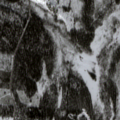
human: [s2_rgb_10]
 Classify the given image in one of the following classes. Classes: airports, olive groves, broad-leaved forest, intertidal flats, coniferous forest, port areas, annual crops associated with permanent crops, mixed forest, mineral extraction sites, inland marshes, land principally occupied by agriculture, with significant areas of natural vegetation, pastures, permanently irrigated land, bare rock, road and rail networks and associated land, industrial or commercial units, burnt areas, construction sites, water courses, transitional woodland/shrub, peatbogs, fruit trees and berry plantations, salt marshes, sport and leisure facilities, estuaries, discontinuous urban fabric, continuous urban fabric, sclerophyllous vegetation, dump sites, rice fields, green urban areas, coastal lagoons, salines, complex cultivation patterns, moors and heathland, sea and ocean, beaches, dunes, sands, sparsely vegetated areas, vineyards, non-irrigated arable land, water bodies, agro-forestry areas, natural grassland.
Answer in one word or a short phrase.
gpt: coniferous forest, transitional woodland/shrub, peatbogs